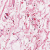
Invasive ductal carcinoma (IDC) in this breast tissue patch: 0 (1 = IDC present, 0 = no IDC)